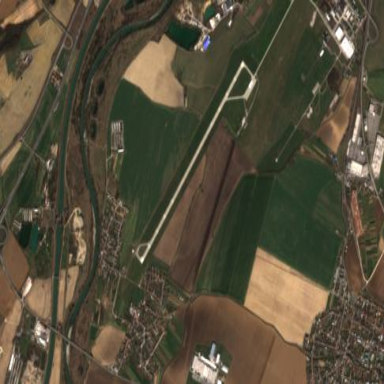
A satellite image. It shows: Concrete runway at airport.